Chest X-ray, PA view. Patient: 56 years old, sex F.
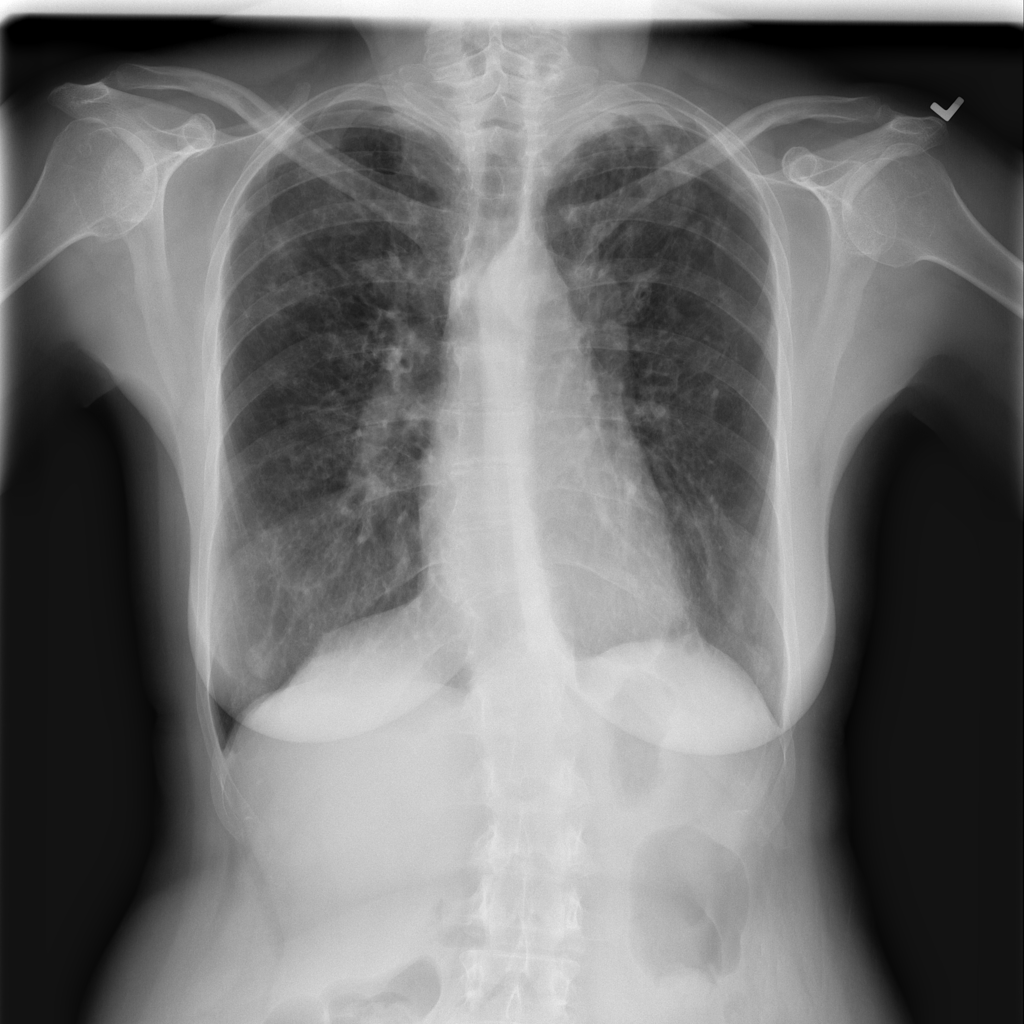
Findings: Fibrosis